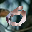
Label: 0